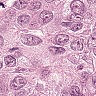
Metastatic tissue present: yes